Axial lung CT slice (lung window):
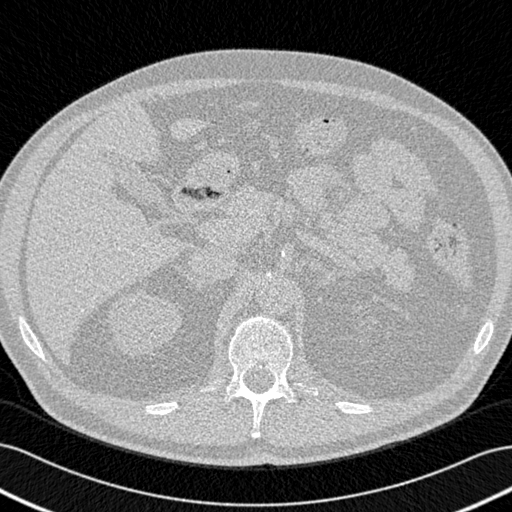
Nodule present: no